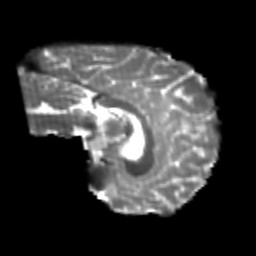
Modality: T2w
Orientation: sagittal
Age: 24
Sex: female
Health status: healthy
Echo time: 0.074 s